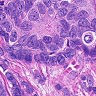
Metastatic tissue present: yes